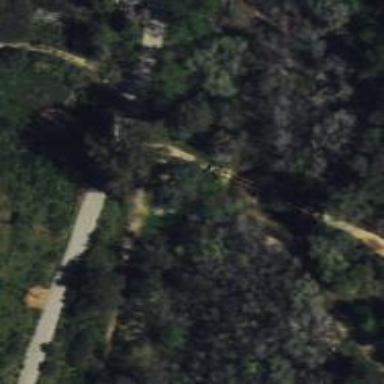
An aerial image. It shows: Driveway.